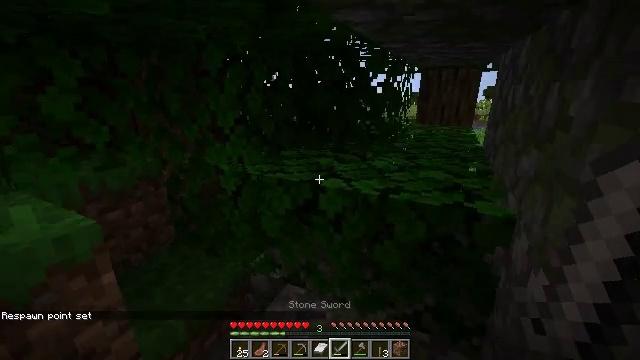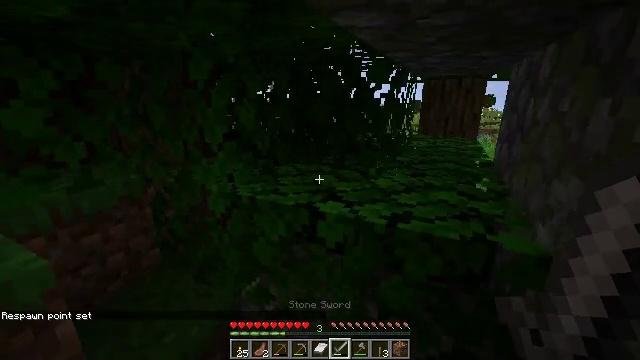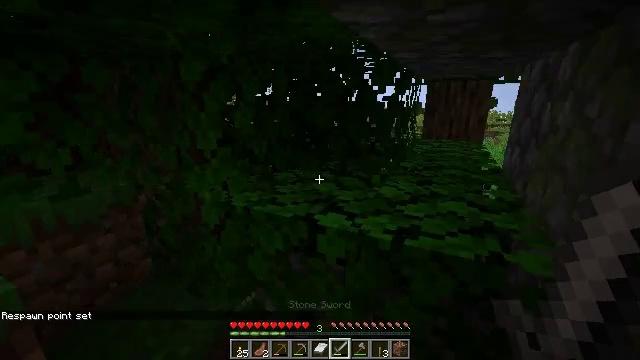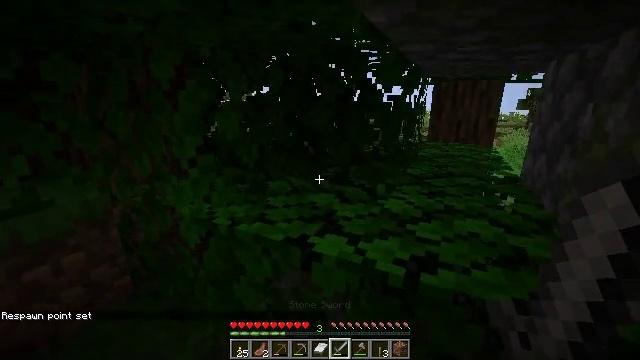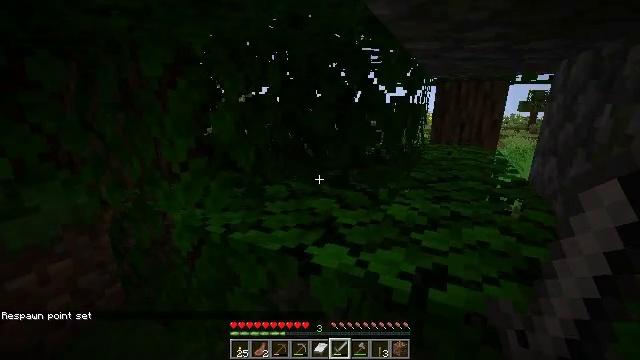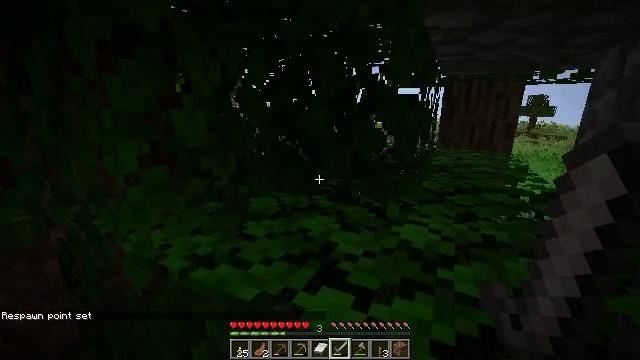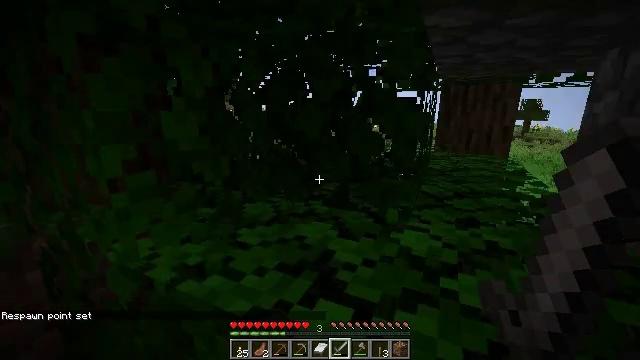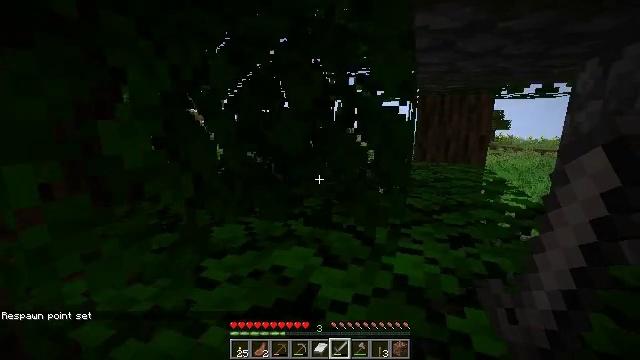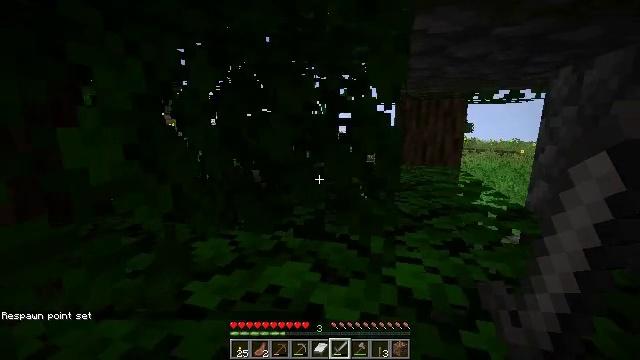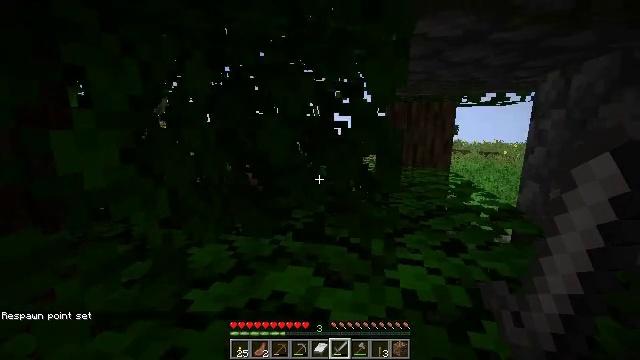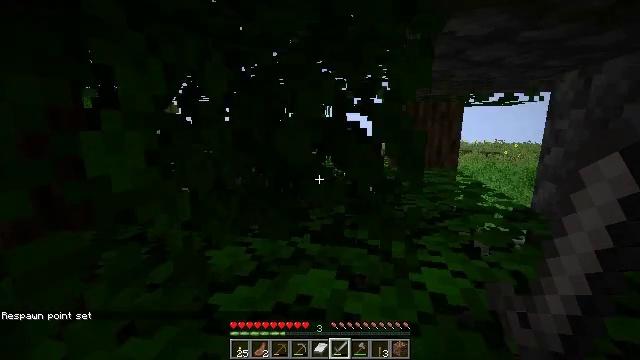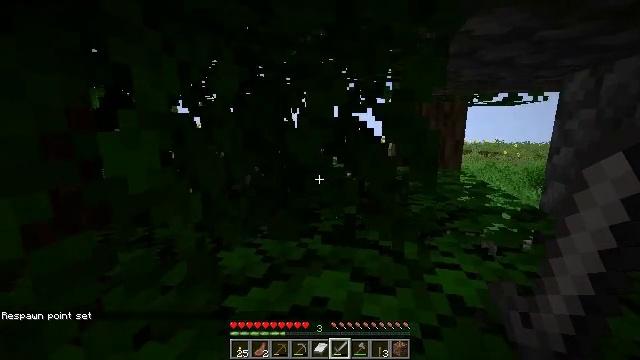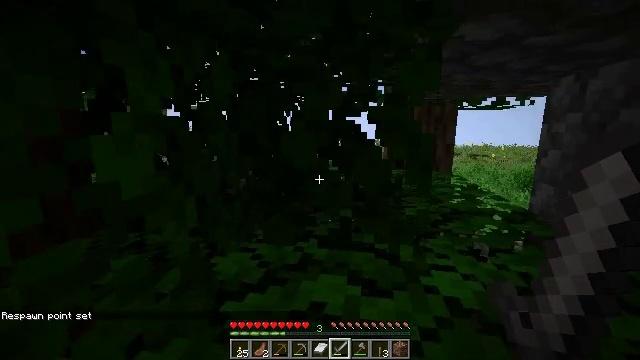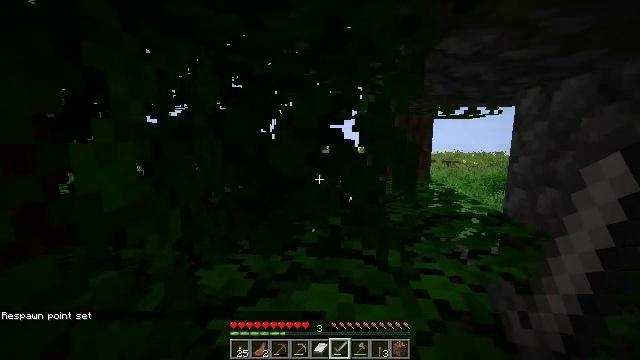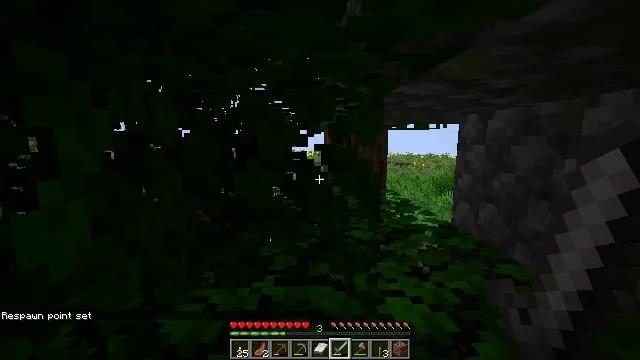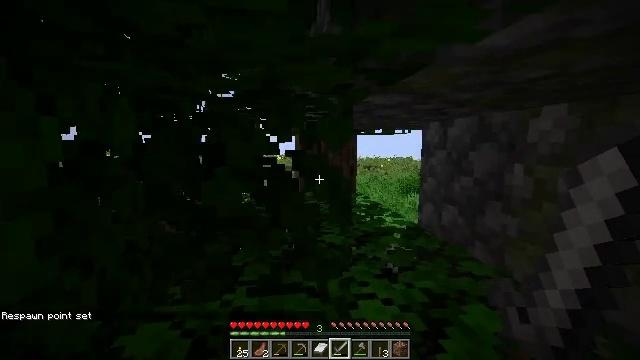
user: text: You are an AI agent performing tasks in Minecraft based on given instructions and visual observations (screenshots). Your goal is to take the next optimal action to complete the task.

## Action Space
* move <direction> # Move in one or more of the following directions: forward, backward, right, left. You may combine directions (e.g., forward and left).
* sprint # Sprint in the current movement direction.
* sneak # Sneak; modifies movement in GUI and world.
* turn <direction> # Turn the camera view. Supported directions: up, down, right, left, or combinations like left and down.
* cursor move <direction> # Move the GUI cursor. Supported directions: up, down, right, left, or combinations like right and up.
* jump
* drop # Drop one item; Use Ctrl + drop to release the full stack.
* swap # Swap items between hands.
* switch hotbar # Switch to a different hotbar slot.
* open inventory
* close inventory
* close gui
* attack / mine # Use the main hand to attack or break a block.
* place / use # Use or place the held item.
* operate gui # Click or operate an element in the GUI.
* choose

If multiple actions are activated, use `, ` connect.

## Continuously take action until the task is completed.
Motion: motion action
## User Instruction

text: Break oak leaves from the trees.
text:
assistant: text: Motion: move forward, turn up
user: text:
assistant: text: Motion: move forward
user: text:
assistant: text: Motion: move forward
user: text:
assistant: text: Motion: move forward
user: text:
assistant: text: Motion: move forward
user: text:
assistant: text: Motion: move forward
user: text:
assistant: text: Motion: move forward, turn right and up
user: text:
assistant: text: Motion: move forward, sprint, turn right
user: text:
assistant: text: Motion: move forward, sprint, turn right
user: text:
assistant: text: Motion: move forward, sprint
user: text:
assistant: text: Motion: move forward, sprint
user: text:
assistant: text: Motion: move forward, sprint, turn right
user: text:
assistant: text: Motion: move forward, sprint, turn right and up
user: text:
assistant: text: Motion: move forward, sprint, turn right, jump
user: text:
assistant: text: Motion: move forward, sprint, turn right, jump
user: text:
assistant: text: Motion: move forward, sprint, turn right, jump
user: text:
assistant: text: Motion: move forward, sprint, jump
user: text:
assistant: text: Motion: move forward, sprint, jump
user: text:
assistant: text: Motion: move forward, sprint, jump
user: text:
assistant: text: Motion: move forward, sprint, turn left and up, jump
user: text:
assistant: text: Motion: move forward, sprint, turn left and up, jump
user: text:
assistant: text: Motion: move forward, sprint, turn left, jump
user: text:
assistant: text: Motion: move forward, sprint, jump
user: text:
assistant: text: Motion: move forward, sprint, turn left, jump
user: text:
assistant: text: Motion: move forward, sprint, turn left, jump
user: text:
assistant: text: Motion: move forward, sprint, turn left, jump
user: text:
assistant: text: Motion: move forward, sprint, attack / mine, jump
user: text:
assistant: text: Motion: move forward, sprint, attack / mine
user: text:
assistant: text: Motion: move forward, sprint, attack / mine
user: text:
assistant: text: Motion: move forward, sprint, attack / mine